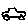
Label: car